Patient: sex M, age 46
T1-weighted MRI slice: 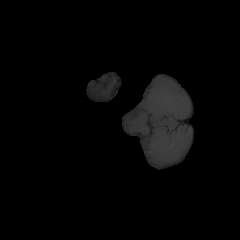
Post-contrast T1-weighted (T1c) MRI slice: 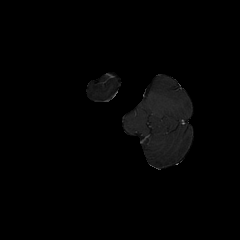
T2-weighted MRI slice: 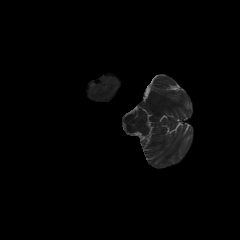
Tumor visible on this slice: no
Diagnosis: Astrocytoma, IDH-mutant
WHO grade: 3